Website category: sports
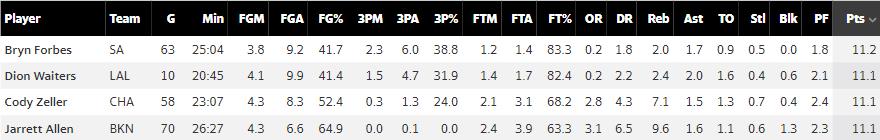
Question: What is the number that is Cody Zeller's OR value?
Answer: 2.8

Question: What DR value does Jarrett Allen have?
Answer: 6.5

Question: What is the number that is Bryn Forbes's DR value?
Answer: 1.8

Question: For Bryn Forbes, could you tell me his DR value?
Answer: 1.8

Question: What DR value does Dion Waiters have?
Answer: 2.2

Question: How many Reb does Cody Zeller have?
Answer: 7.1

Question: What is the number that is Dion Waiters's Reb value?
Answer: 2.4

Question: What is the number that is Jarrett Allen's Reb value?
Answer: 9.6

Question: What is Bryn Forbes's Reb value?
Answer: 2.0

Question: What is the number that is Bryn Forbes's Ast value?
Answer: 1.7

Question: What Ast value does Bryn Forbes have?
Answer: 1.7

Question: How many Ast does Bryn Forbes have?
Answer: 1.7

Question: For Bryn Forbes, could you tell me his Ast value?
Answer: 1.7

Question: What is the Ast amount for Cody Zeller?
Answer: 1.5

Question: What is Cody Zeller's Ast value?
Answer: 1.5

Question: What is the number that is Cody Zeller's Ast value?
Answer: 1.5

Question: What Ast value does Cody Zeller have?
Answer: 1.5

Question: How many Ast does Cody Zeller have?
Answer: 1.5

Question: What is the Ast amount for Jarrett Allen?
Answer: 1.6

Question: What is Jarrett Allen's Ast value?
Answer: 1.6

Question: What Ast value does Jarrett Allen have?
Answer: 1.6

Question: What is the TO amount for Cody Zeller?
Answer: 1.3

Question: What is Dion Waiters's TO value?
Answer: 1.6

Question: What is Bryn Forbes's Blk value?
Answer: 0.0

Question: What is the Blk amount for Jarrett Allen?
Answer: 1.3

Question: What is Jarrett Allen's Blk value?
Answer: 1.3

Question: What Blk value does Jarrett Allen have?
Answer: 1.3

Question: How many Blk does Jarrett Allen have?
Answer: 1.3

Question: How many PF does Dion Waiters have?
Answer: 2.1

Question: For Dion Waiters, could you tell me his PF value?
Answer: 2.1

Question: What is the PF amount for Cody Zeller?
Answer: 2.4

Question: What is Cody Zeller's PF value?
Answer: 2.4

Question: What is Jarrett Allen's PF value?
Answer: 2.3

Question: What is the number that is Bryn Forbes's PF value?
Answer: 1.8

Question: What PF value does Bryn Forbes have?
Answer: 1.8

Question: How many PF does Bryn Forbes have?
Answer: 1.8

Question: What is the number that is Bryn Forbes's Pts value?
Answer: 11.2